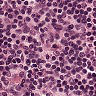
Metastatic tissue present: no